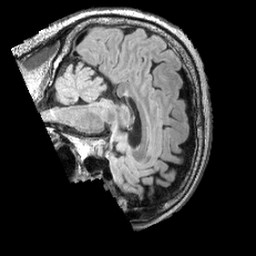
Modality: FLAIR
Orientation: sagittal
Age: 70
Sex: male
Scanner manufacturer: siemens
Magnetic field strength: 3 T
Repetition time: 5 s
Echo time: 0.387 s